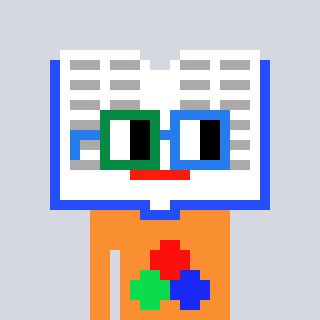
a pixel art character with square green and blue glasses, a dictionary-shaped head and a orange-colored body on a cool background